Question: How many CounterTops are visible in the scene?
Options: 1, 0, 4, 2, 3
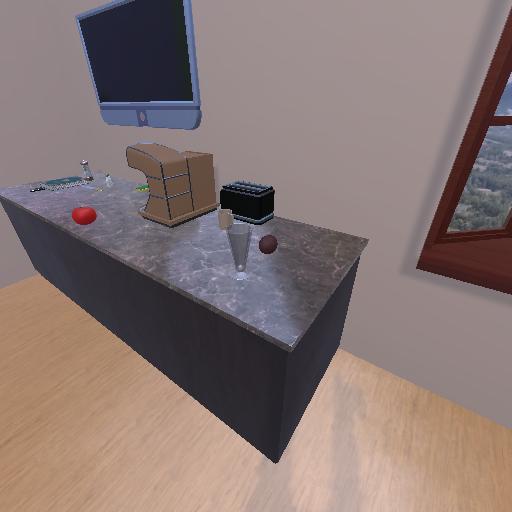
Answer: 1